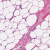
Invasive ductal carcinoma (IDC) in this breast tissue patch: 0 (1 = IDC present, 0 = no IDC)